Question: I'm new one to openCV and computer-vision. Just now i'm trying to crop the Tiff scan after detecting the corners and then extract information from it based on exact coordinates x:y using python, openCV, numpy and OCR with Tesseract.
What i achieved right now is that i upload an image (scan), binarize it, fix rotation and remove empty spaces. Result is already good, but not good enough. My image is still always rotated little bit. Here is image example <URL>
<URL>
The question is: How to detect these corners and crop everything outside them?
Here is my current code:
'''
for filenumber in range(2,7):
img = cv2.imread('img' + str(filenumber) + '.tif')
gray = cv2.cvtColor(img, cv2.COLOR_BGR2GRAY)
img2 = cv2.cvtColor(img, cv2.COLOR_BGR2GRAY)
gray = cv2.bitwise_not(gray)
img = cv2.adaptiveThreshold(gray, 255, cv2.ADAPTIVE_THRESH_GAUSSIAN_C, cv2.THRESH_BINARY, 25, 11)
kernel = np.ones((2, 2), np.uint8)
img = cv2.erode(img, kernel, iterations=3)
thresh = cv2.threshold(img, 0, 255, cv2.THRESH_BINARY | cv2.THRESH_OTSU)[1]
coords = np.column_stack(np.where(thresh > 0))
angle = cv2.minAreaRect(coords)[-1]
if angle < -45:
angle = -(90 + angle)
else:
angle = -angle
# rotate the image to deskew it
(h, w) = img.shape[:500]
center = (w // 400, h // 400)
M = cv2.getRotationMatrix2D(center, angle, 1)
rotated = cv2.warpAffine(img, M, (w, h),
flags=cv2.INTER_CUBIC, borderMode=cv2.BORDER_REPLICATE)
# draw the correction angle on the image so we can validate it
cv2.putText(rotated, "Angle: {:.2f} degrees".format(angle),
(100, 400), cv2.FONT_HERSHEY_SIMPLEX, 1.5, (0, 0, 255), 2)
img = rotated
th, threshed = cv2.threshold(img, 240, 255, cv2.THRESH_BINARY_INV)
## (2) Morph-op to remove noise
kernel = cv2.getStructuringElement(cv2.MORPH_ELLIPSE, (11,11))
morphed = cv2.morphologyEx(threshed, cv2.MORPH_CLOSE, kernel)
## (3) Find the max-area contour
cnts = cv2.findContours(morphed, cv2.RETR_EXTERNAL, cv2.CHAIN_APPROX_SIMPLE)[-2]
cnt = sorted(cnts, key=cv2.contourArea)[-1]
## (4) Crop and save it
x,y,w,h = cv2.boundingRect(cnt)
dst = img2[y:y+h, x:x+w]
img = dst
size_multiplier = szm = 1
cv2.imwrite('img_' + str(filenumber) + '_Cropped' + '.jpg', img)
#Configs for OCR segments
for nnumb in range(2, 7):
print('[INFO2]: File=' + str(filenumber) + '; nnumb=' + str(nnumb))
if nnumb == 1:
sub_image = img[130:130 + 90, 1220:1220 + 600]
config = ('-l rus --oem 0 --psm 3 -c tessedit_char_whitelist="<PHONE>"')
if nnumb == 2:
sub_image = img[150:150 + 60, 1980:1980 + 460]
config = ('-l rus --oem 1 --psm 3 -c tessedit_char_whitelist="<PHONE>"')
if nnumb == 3:
sub_image = img[230:230 + 70, 620:620 + 3000]
config = ('-l rus --oem 0 --psm 3')
if nnumb == 4:
sub_image = img[410:410 + 70, 835:835 + 470]
config = ('-l rus --oem 0 --psm 1 -c tessedit_char_whitelist="<PHONE>"')
if nnumb == 5:
sub_image = img[480:480 + 220, 610:610 + 1300]
config = ('-l rus --oem 0 --psm 3')
if nnumb == 6:
sub_image = img[720:720 + 70, 110:110 + 500]
config = ('-l rus --oem 0 --psm 3 -c tessedit_char_whitelist="<PHONE>"')
'''
[
UPDATE: Final Code
'''
def cornersandcrop(img):
main_image = img
main_imageF = main_image.copy()
gray_image = main_image.copy()
#Remove parts of image except corners
gray_image[70:70 + 500, 70:70 + 500] = [255, 255, 255]
gray_image[44:44 + 100, 1900:1900 + 550] = [255, 255, 255]
gray_image[2270:2270 + 700, 45:45 + 200] = [255, 255, 255]
gray_image[140:2880, 0:2500] = [255, 255, 255]
gray_image[0:3000, 150:2350] = [255, 255, 255]
gray_image = cv2.cvtColor(gray_image, cv2.COLOR_BGR2GRAY)
gray_image = cv2.medianBlur(gray_image, 5)
gray_image = cv2.adaptiveThreshold(gray_image, 255, cv2.ADAPTIVE_THRESH_MEAN_C, cv2.THRESH_BINARY,11,20)
kernel = np.ones((2, 2), np.uint8)
gray_image = cv2.erode(gray_image, kernel, iterations=5)
gray_image = cv2.dilate(gray_image, kernel, iterations=2)
gray_image = cv2.morphologyEx(gray_image, cv2.MORPH_OPEN, np.ones((1, 1), np.uint8))
template = cv2.imread('Templates\Template_Corner_Top_Left.png', 0)
template2 = cv2.imread('Templates\Template_Corner_Top_Right.png', 0)
template3 = cv2.imread('Templates\Template_Corner_Bot_Right.png', 0)
template4 = cv2.imread('Templates\Template_Corner_Bot_Left.png', 0)
width, height = template.shape[::-1] #get the width and height
width2, height2 = template2.shape[::-1]
width3, height3 = template3.shape[::-1]
width4, height4 = template4.shape[::-1]
match = cv2.matchTemplate(gray_image, template, cv2.TM_CCOEFF_NORMED)
match2 = cv2.matchTemplate(gray_image, template2, cv2.TM_CCOEFF_NORMED)
match3 = cv2.matchTemplate(gray_image, template3, cv2.TM_CCOEFF_NORMED)
match4 = cv2.matchTemplate(gray_image, template4, cv2.TM_CCOEFF_NORMED)
min_val, max_val, min_loc, max_loc = cv2.minMaxLoc(match)
top_Pos1 = max_loc
Pos1 = (top_Pos1[0] + width-115, top_Pos1[1] + height-115)
min_val, max_val, min_loc, max_loc = cv2.minMaxLoc(match2)
top_Pos2 = max_loc
Pos2 = (top_Pos2[0] + width2-5, top_Pos2[1] + height2-115)
min_val, max_val, min_loc, max_loc = cv2.minMaxLoc(match3)
top_Pos3 = max_loc
Pos3 = (top_Pos3[0] + width3-5, top_Pos3[1] + height3-5)
min_val, max_val, min_loc, max_loc = cv2.minMaxLoc(match4)
top_Pos4 = max_loc
Pos4 = (top_Pos4[0] + width4-115, top_Pos4[1] + height4-5)
src_pts = np.array([Pos1, Pos2, Pos3, Pos4], dtype=np.float32)
dst_pts = np.array([[0, 0], [3000, 0], [3000, 2500], [0, 2500]], dtype=np.float32)
M = cv2.getPerspectiveTransform(src_pts, dst_pts)
warp = cv2.warpPerspective(main_imageF, M, (3000, 2500))
warp = cv2.resize(warp, (int(2500), int(3000)),fx=1, fy=1, interpolation = cv2.INTER_CUBIC)
return (warp)
'''
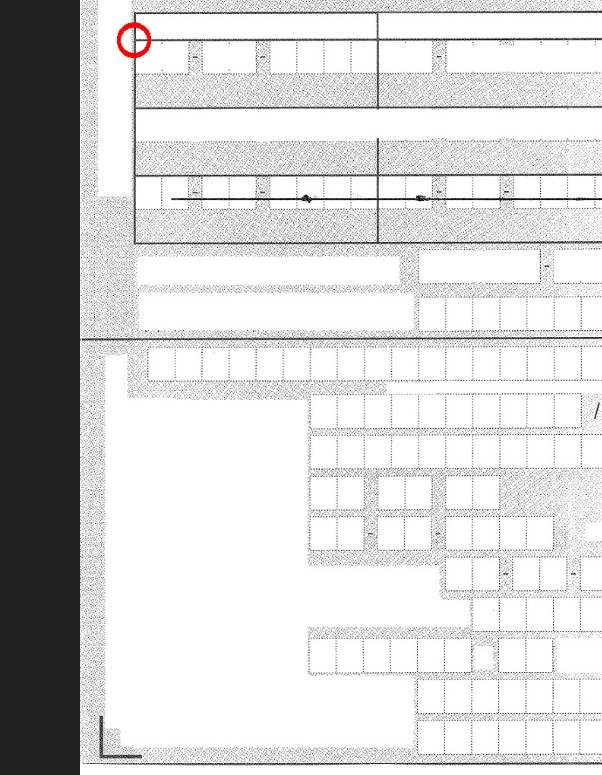
Answer: This works for me in Python/OpenCV for locating one corner using template matching. Just make the template image larger than your corner so that there is some white around it.
Input:
<URL>
Template:
<URL>
'''
import cv2
import numpy as np
# read image
img = cv2.imread('drawing.jpg')
# convert img to grayscale
img_gray = cv2.cvtColor(img, cv2.COLOR_BGR2GRAY)
# read template as grayscale
tmplt = cv2.imread('corner_ul.png', cv2.IMREAD_GRAYSCALE)
hh, ww = tmplt.shape
# define corner intersection in template
offset_x = 23
offset_y = 28
# do template matching
corrimg = cv2.matchTemplate(img_gray,tmplt,cv2.TM_CCOEFF_NORMED)
min_val, max_val, min_loc, max_loc = cv2.minMaxLoc(corrimg)
max_val_ncc = '{:.3f}'.format(max_val)
print("normalize_cross_correlation: " + max_val_ncc)
xx = max_loc[0]
yy = max_loc[1]
corner_x = xx + offset_x
corner_y = yy + offset_y
print('xmatchloc =',xx,'ymatch =',yy)
print('cornerlocx =',corner_x,'cornerlocy =',corner_y)
# draw template bounds and corner intersection in red onto img
result = img.copy()
cv2.rectangle(result, (xx, yy), (xx+ww, yy+hh), (0, 0, 255), 2)
cv2.circle(result, (corner_x,corner_y), 1, (0, 0, 255), 2)
cv2.imshow('image', img)
cv2.imshow('template', tmplt)
cv2.imshow('result', result)
cv2.waitKey(0)
cv2.destroyAllWindows()
# save results
cv2.imwrite('drawing_template_match_location.jpg', result)
'''
Information:
'''
normalize_cross_correlation: 1.000
xmatchloc = 0 ymatch = 318
cornerlocx = 23 cornerlocy = 346
'''
Result:
<URL>
You can also refine the result to get sub-pixel accuracy. See <URL>
Rotate the template 3 times each by 90 degrees to form the other 3 templates, measure or compute the offsets from the top left corner to the intersection of the corner lines and do the template matching. Then once you have all 4 matches, you can do your cropping using numpy slicing.